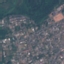
Land use / land cover class: Residential